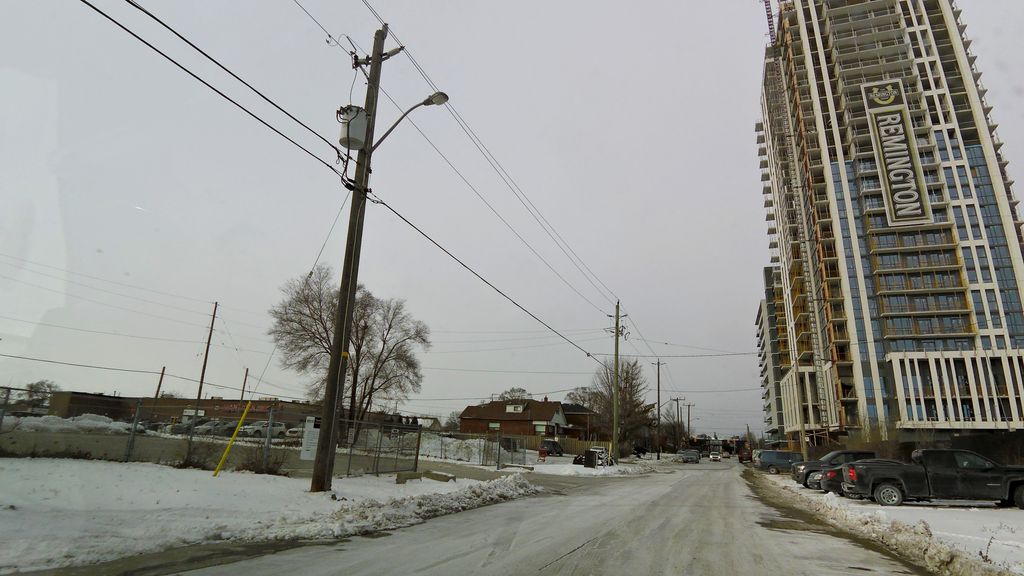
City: toronto